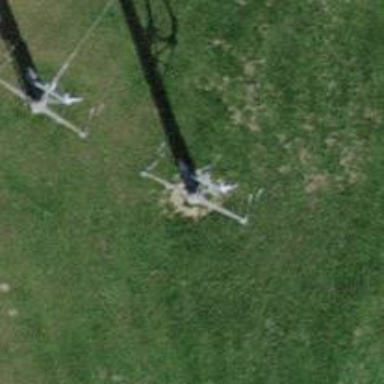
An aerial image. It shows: Three power lines with cables.